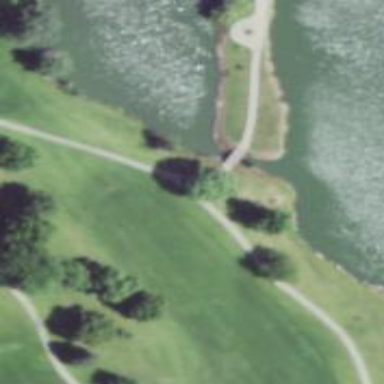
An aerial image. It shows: Path used for both walking and golf.